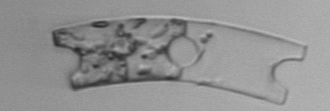
Label: Eucampia